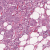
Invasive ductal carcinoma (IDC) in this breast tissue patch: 1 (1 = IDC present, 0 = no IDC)